Interaction volume radius: 5 \u00c5
Interaction volume height: 20 \u00c5
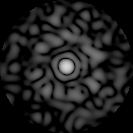
Disorder parameter: 0.8122